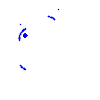
Particle: pion